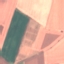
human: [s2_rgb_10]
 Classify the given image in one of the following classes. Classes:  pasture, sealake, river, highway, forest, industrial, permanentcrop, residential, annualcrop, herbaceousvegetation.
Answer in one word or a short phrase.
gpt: AnnualCrop